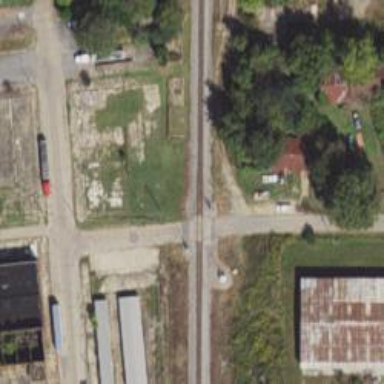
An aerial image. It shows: Level crossing along the railway.